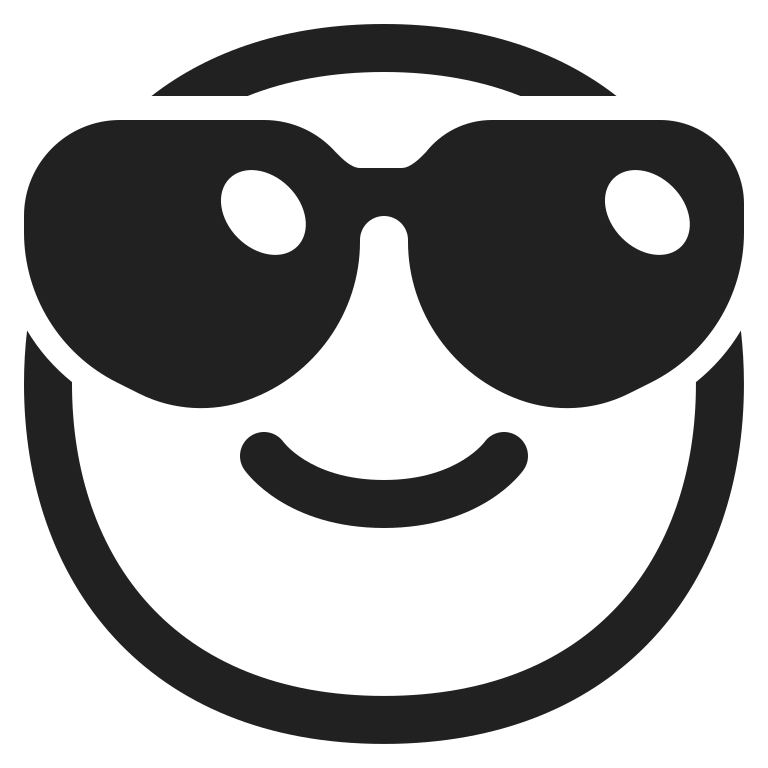
smiling face with sunglasses high contrast